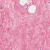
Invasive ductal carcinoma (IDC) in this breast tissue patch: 0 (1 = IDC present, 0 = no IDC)